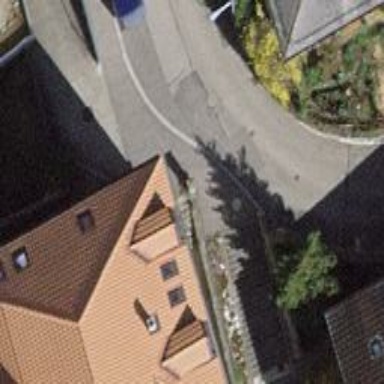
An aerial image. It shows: Road with steps.